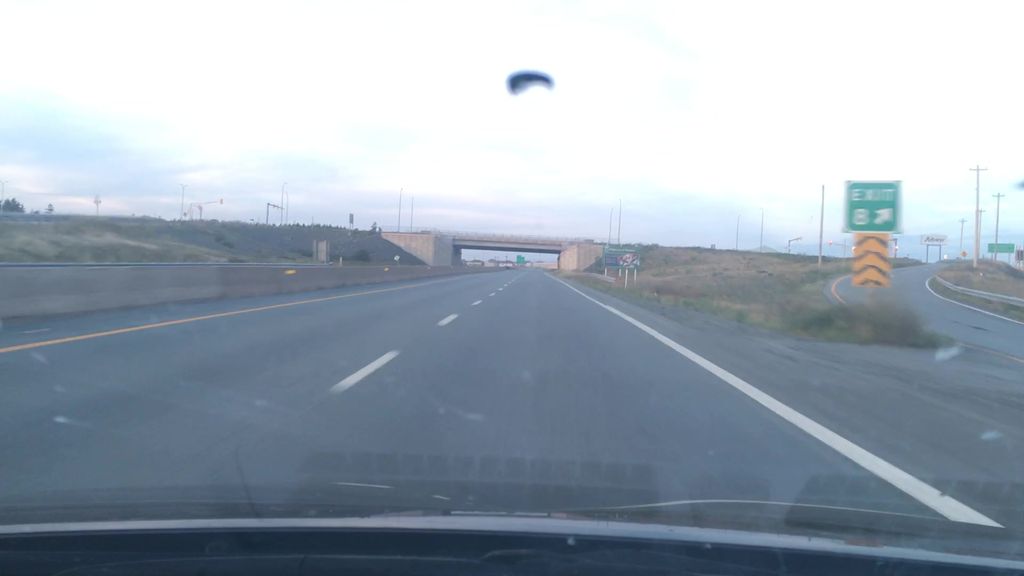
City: halifax